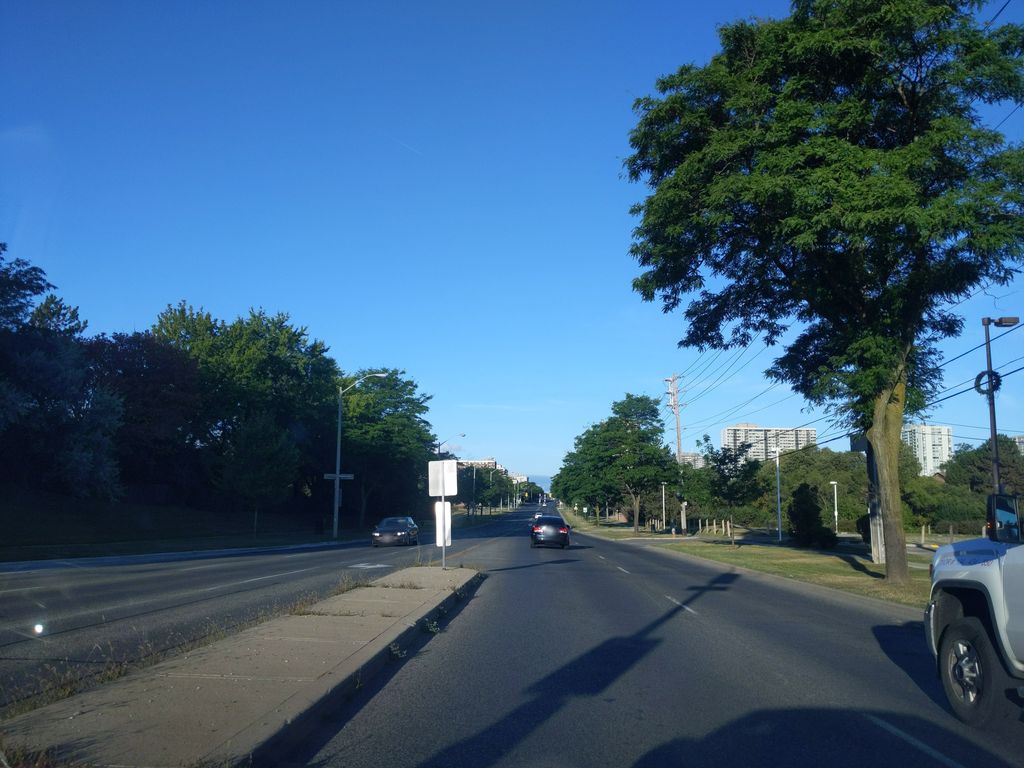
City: toronto